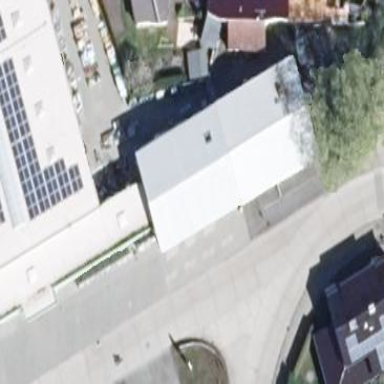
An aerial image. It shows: Flat-roofed building with grey roof.